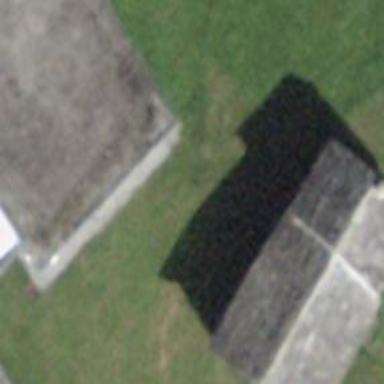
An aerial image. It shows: Shed building.